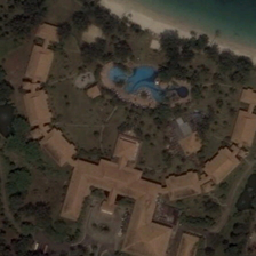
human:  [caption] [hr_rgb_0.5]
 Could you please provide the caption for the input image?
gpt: In the resort, there is a semicircular swimming pool with red and green trees.

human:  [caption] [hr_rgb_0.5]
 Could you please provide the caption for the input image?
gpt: Some semi-circular red buildings and many green trees are in a resort with swimming pool.

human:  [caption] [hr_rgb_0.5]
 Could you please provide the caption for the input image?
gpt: There are several red buildings in half circle and many green trees in the resort along with the pool.

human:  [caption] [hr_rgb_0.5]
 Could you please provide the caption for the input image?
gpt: In a resort with a swimming pool, there are some semicircular red buildings and many green trees.

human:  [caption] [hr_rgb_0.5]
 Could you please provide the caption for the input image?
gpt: Some red buildings in semi-circular shape and many green trees are in a resort with a swimming pool.